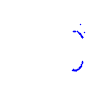
Particle: proton